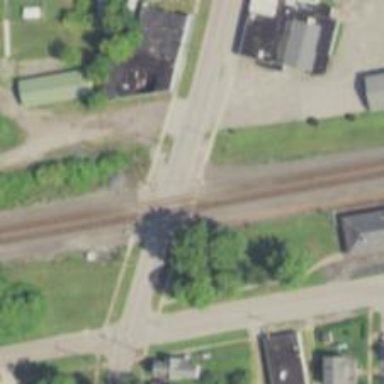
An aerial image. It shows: Crossing for the railway.